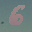
Label: 6